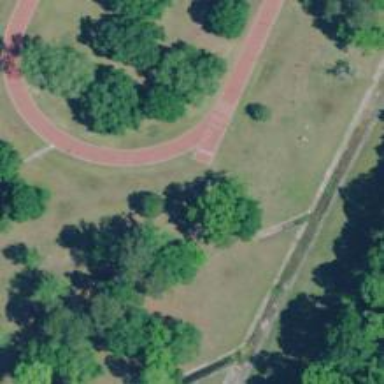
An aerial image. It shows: Track located within leisure land area.